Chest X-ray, PA view. Patient: 19 years old, sex M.
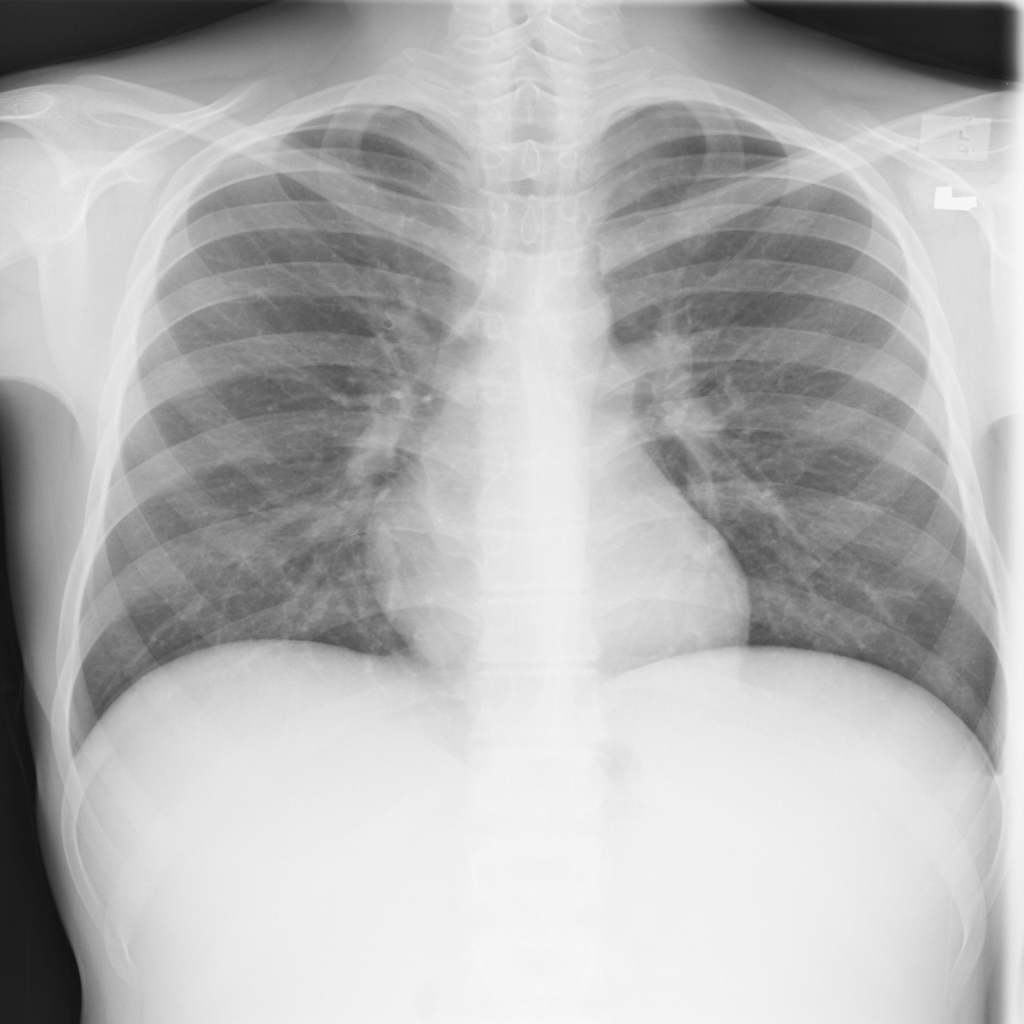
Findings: No Finding